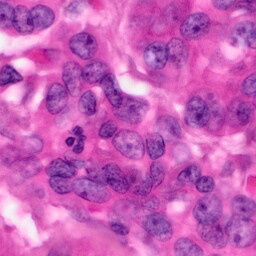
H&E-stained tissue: Pancreatic